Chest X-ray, AP view. Patient: 15 years old, sex M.
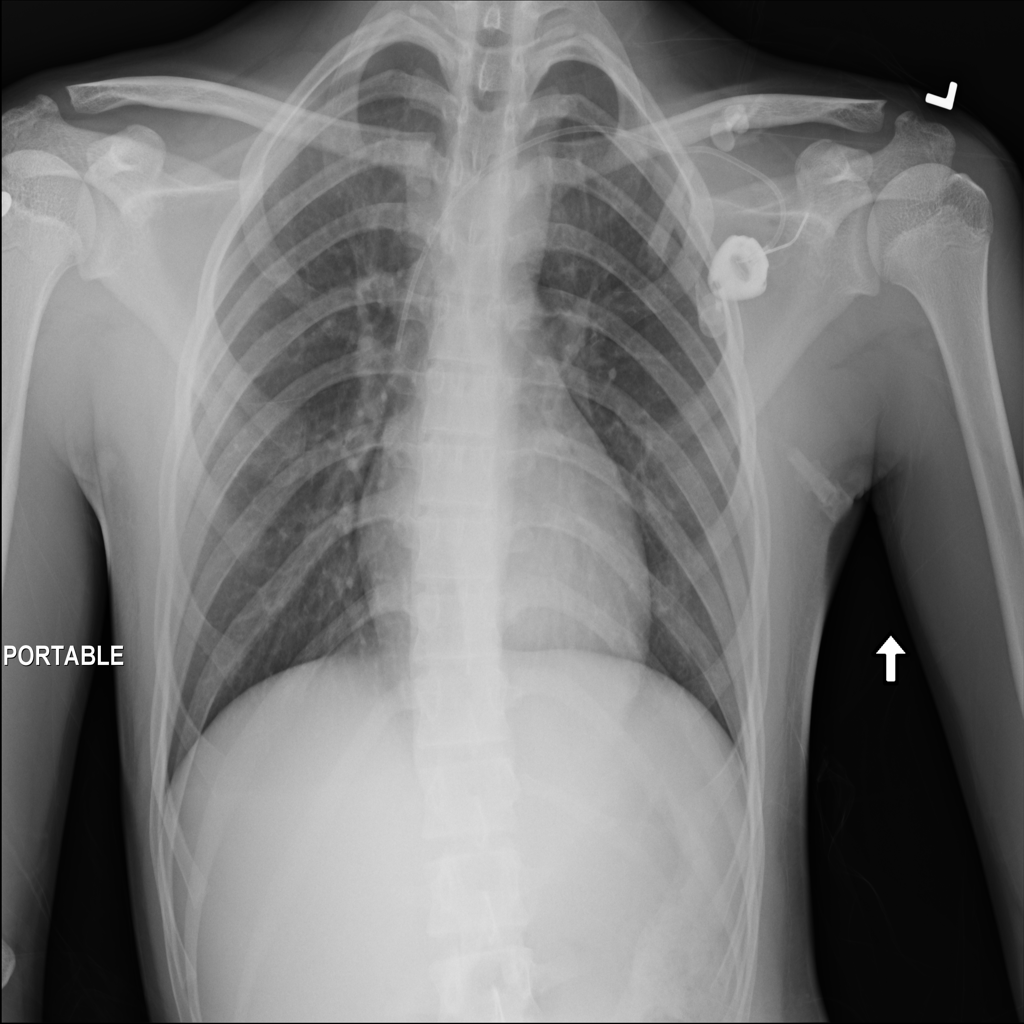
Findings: No Finding